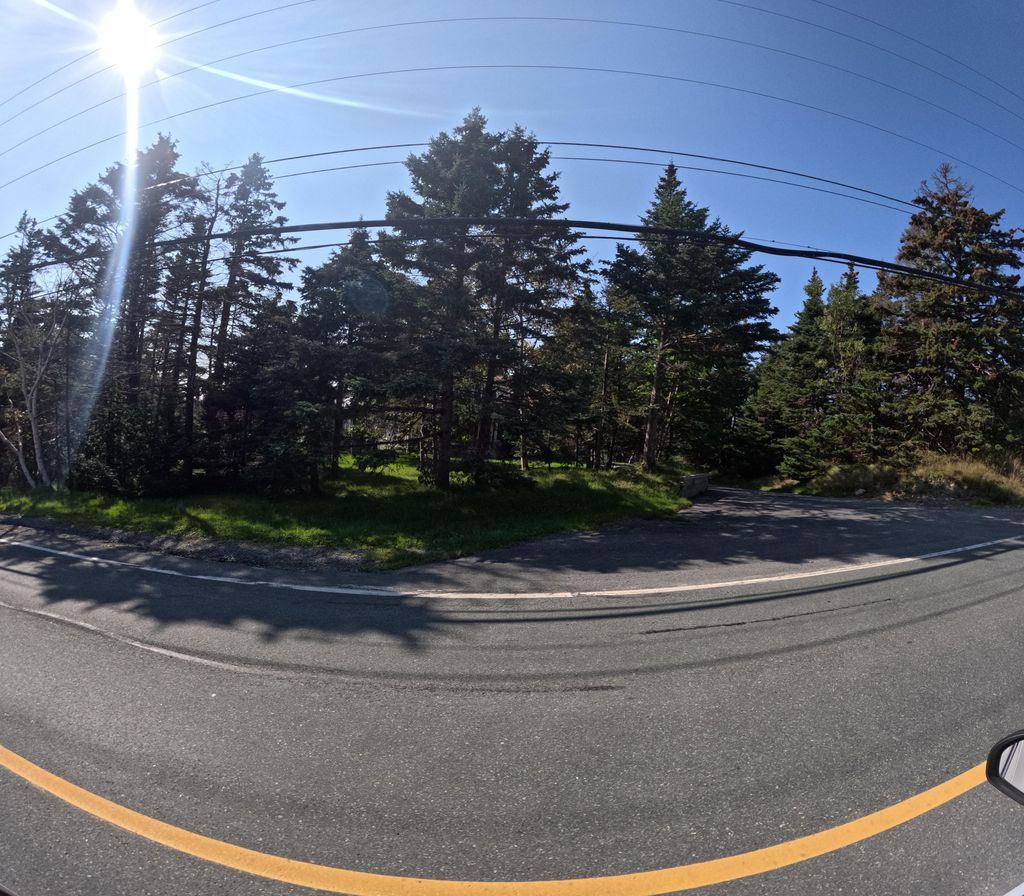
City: st_johns